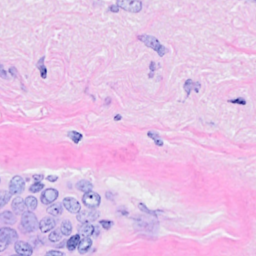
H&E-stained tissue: Breast